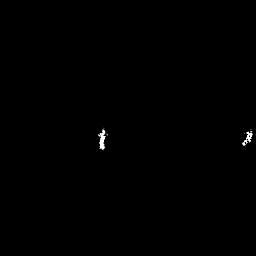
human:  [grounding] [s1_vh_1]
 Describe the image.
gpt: In the satellite image, there is  <ref>1 small ship </ref> <box>[[36, 49, 42, 58, 0]]</box> located at center,  <ref>1 small ship </ref> <box>[[92, 49, 99, 57, 0]]</box> located at right.